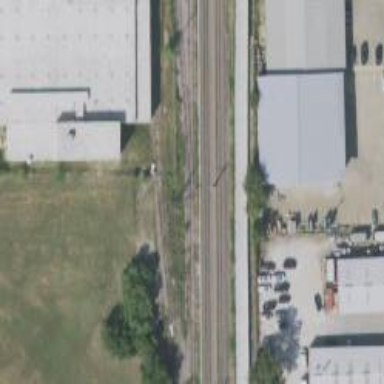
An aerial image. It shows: Abandoned railway.